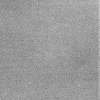
Atmospheric dust classification: dusty